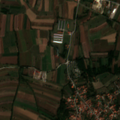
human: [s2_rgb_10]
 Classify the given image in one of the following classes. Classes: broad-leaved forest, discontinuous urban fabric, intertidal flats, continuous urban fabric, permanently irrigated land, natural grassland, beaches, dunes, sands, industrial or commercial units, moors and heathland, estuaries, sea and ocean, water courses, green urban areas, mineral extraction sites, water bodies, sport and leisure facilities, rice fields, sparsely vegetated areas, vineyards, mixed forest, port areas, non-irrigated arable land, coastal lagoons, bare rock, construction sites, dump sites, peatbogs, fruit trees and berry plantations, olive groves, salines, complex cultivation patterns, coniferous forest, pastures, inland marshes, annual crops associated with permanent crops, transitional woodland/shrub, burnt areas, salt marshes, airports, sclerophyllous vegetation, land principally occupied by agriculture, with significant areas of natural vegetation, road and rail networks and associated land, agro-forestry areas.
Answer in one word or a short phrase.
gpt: discontinuous urban fabric, non-irrigated arable land, complex cultivation patterns, land principally occupied by agriculture, with significant areas of natural vegetation